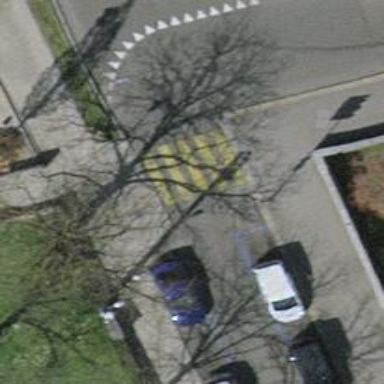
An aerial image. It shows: Kerb barrier.